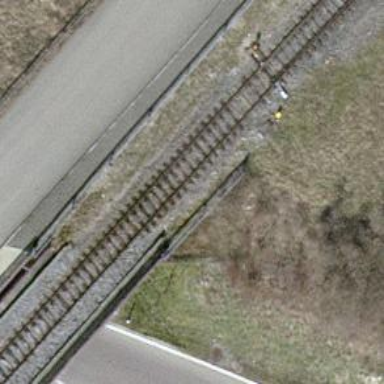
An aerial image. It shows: There is bridge over railway with one track.